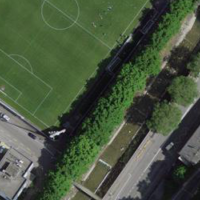
EUNIS habitat code: 55
Species observed at this site:
Heliophanus cupreus
Marpissa muscosa